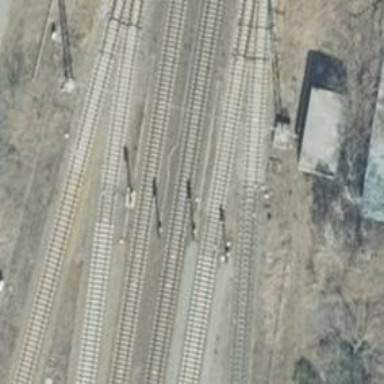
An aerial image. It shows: Railway signal with block marker train protection type.